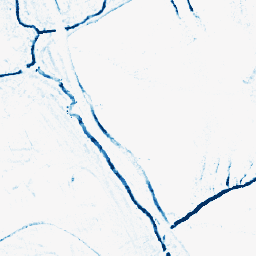
Category: morphological
Decomposition family: morphological_ellipse
Decomposition parameters: operation: closing
width: 5
height: 5
Upsampling method: area
Upsampling parameters: scale: 2
Upsampling scale: 2